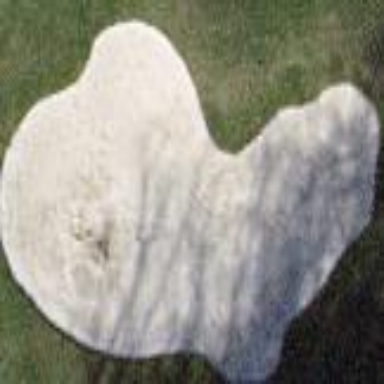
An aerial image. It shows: Sand bunker on golf course.